Chest X-ray:
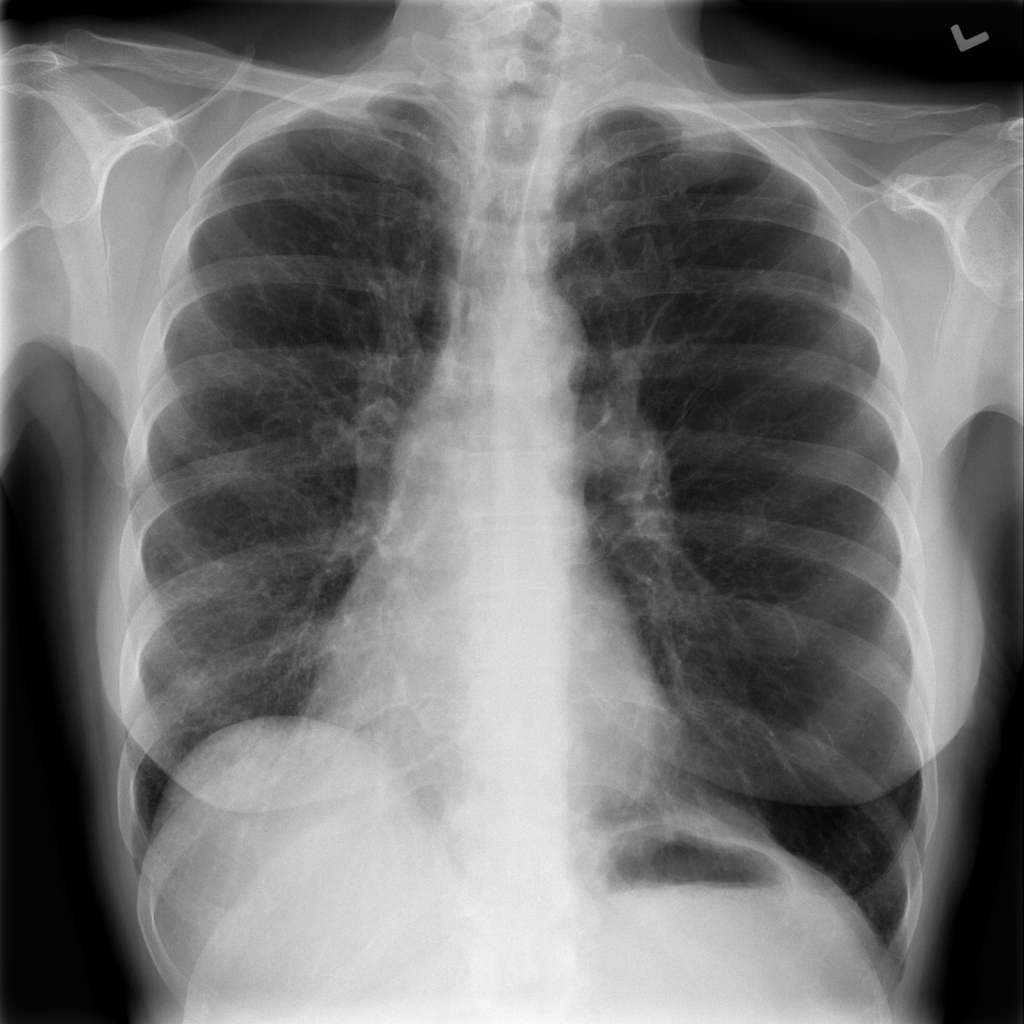
Findings: Emphysema
No abnormal finding: no